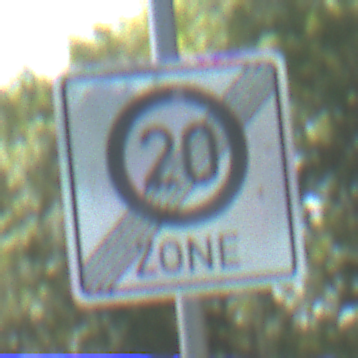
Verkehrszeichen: EndeZone20
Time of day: Midday
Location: Outdoor (Nature)
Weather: Clear
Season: NotSpecified
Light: Natural